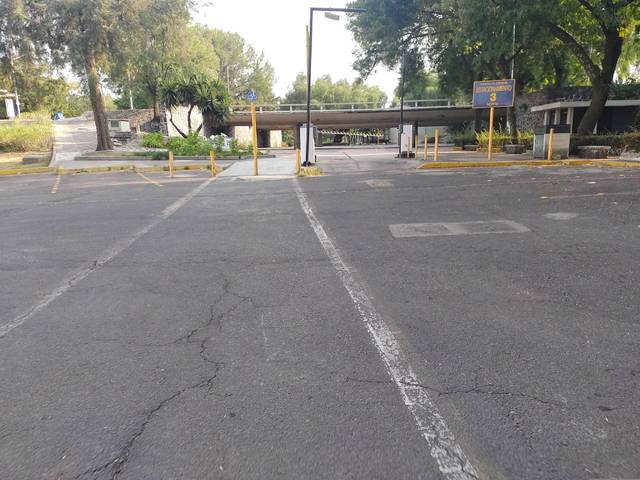
Region: Mexico
Coordinates: 19.331, -99.184